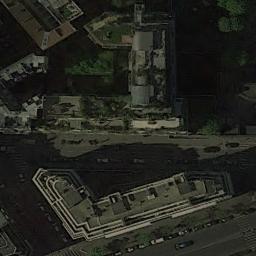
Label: commercial_area